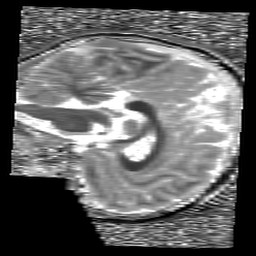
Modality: T1map
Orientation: sagittal
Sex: female
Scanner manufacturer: siemens
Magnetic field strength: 3 T
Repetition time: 5 s
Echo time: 0.00355 s